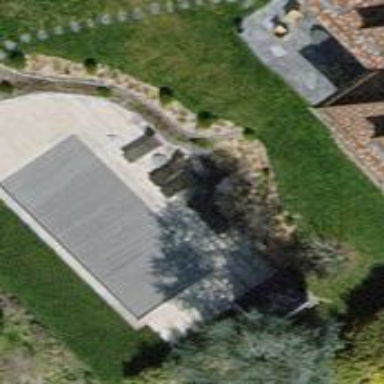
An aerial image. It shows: Outdoor swimming pool which is inground. This leisure land feature provides refreshing space for relaxation.